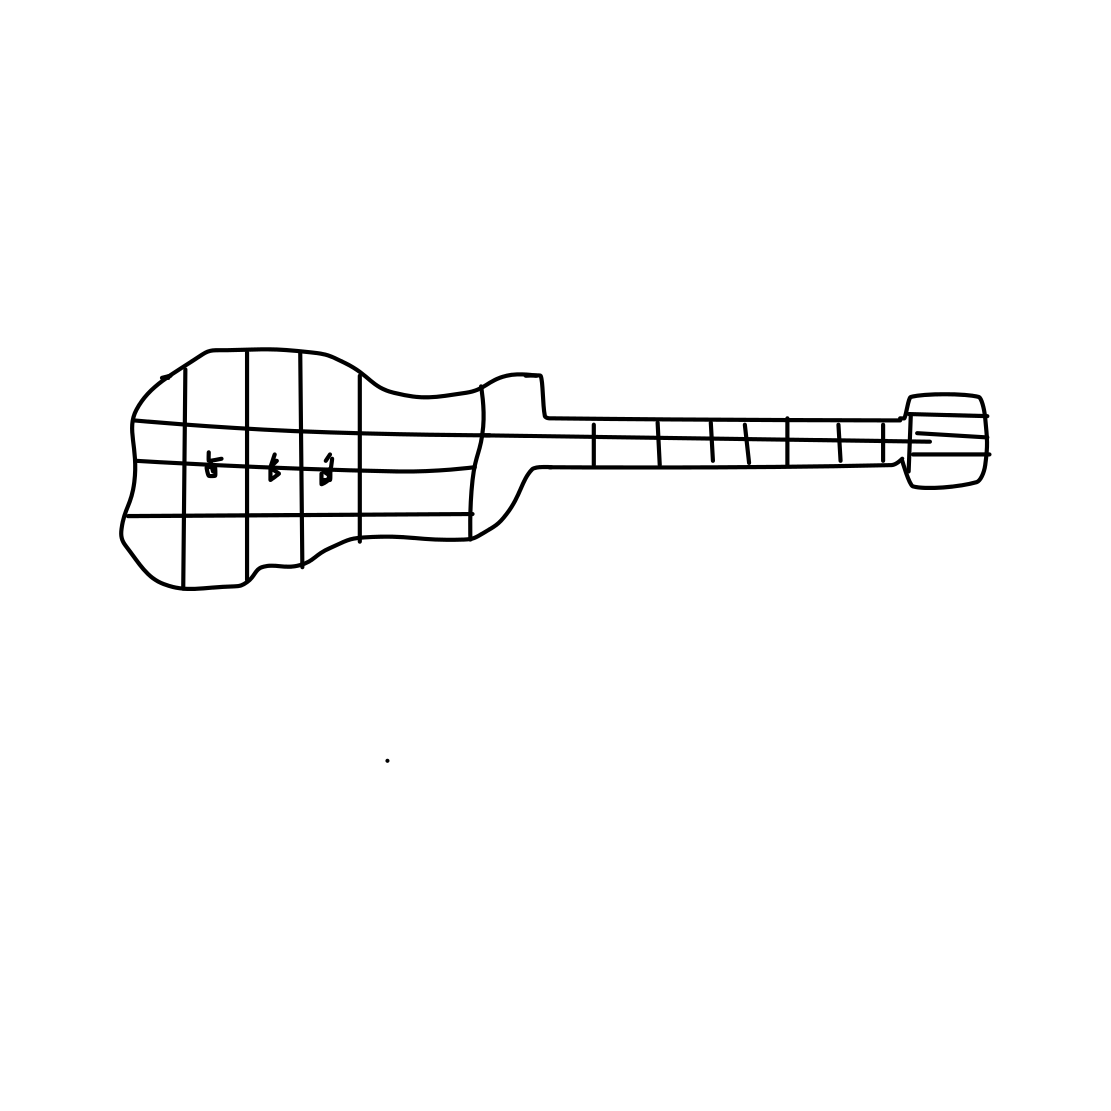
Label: guitar